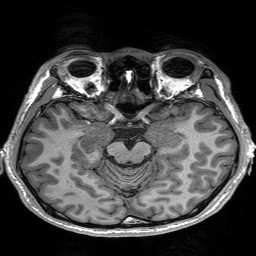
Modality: T1w
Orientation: coronal
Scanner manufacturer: siemens
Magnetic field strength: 3 T
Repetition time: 2.3 s
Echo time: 0.00197 s